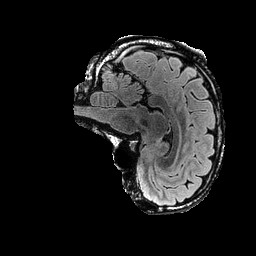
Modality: FLAIR
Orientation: sagittal
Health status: ill
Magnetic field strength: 3 T